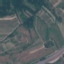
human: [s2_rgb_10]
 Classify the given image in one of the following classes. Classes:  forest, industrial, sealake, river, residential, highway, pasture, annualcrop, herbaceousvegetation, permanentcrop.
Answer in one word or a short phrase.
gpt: PermanentCrop